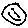
Label: smiley face